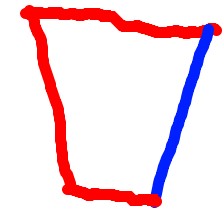
Shape: trapezoid